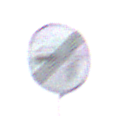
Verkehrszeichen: EndeVerbotUeberholenEinspurigeFahrzeuge
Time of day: MorningAfternoon
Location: Outdoor (Nature)
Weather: PartlyCloudy
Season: NotSpecified
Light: Natural